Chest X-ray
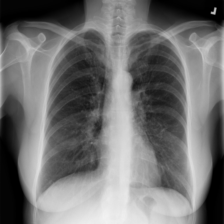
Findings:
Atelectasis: negative
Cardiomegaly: negative
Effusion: negative
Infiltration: negative
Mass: negative
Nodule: negative
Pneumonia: negative
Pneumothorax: negative
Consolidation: negative
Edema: negative
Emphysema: negative
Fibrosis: negative
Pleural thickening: negative
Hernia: negative